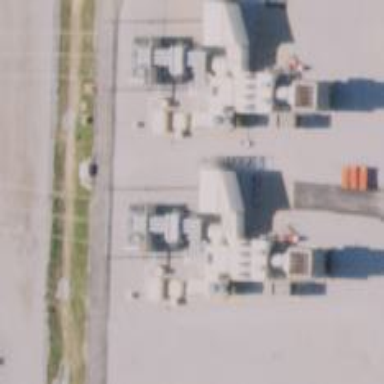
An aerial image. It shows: Gas-powered generator. It is gas turbine type generator.